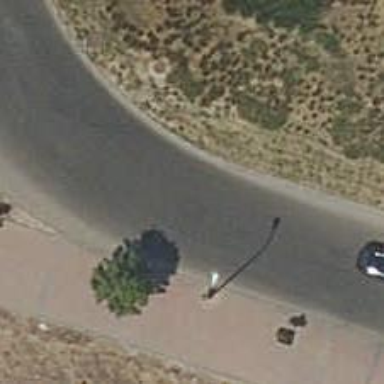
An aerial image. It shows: Tertiary road with paving stones surface leading to roundabout junction.